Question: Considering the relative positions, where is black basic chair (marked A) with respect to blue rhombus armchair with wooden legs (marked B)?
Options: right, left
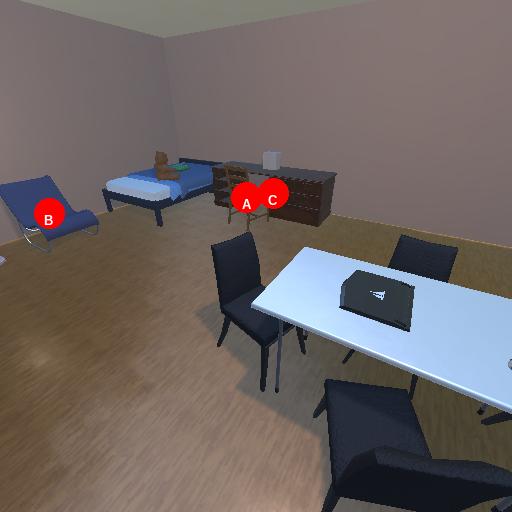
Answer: right